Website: crate-barrel
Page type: receipt
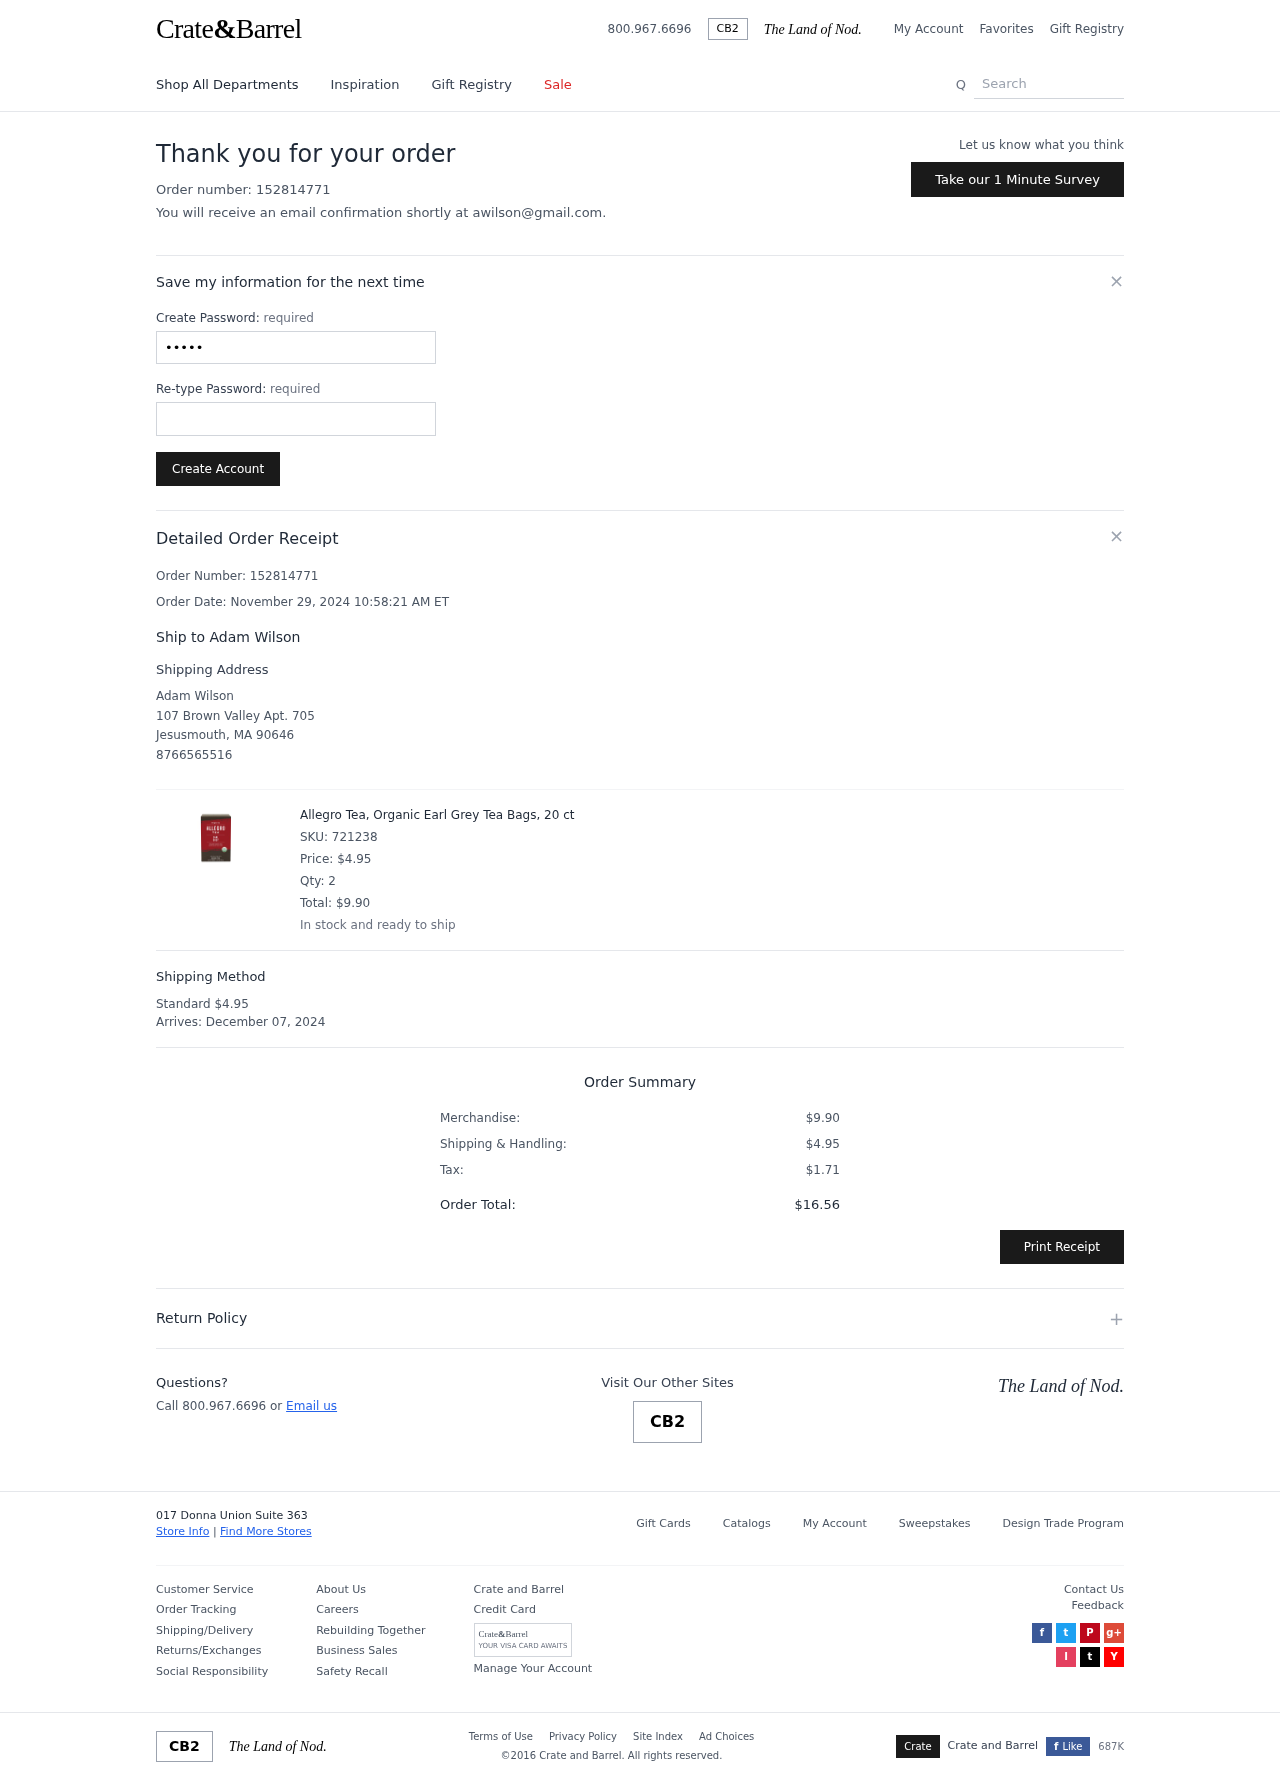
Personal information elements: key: PII_CITY
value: Jesusmouth
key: PII_EMAIL
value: awilson@gmail.com
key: PII_FULLNAME
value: Adam Wilson
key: PII_FULLNAME
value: Ship to Adam Wilson
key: PII_PHONE
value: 8766565516
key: PII_POSTCODE
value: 90646
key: PII_STATE_ABBR
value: MA
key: PII_STREET
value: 107 Brown Valley Apt. 705
Product elements: key: PRODUCT1_NAME
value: Allegro Tea, Organic Earl Grey Tea Bags, 20 ct
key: PRODUCT1_PRICE
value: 4.95
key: PRODUCT1_QUANTITY
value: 2
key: PRODUCT1_SKU
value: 721238
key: PRODUCT1_TOTAL
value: $9.90
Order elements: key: ORDER_ID
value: Order Number: 152814771
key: ORDER_ID
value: Order number: 152814771
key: ORDER_DATE
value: Order Date: November 29, 2024 10:58:21 AM ET
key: ORDER_SHIPPING_COST
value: $4.95
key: ORDER_DELIVERY_DATE
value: December 07, 2024
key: ORDER_SUBTOTAL
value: $9.90
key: ORDER_TAX
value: $1.71
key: ORDER_TOTAL
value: $16.56
Search elements: key: HEADER_SEARCH
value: Search